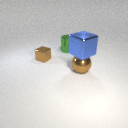
large blue metal cube above large brown metal sphere